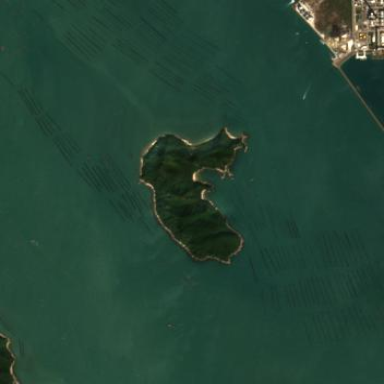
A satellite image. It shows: Island with natural coastline.